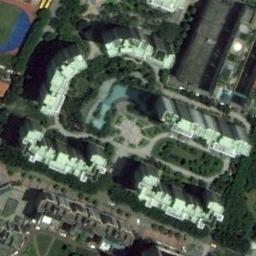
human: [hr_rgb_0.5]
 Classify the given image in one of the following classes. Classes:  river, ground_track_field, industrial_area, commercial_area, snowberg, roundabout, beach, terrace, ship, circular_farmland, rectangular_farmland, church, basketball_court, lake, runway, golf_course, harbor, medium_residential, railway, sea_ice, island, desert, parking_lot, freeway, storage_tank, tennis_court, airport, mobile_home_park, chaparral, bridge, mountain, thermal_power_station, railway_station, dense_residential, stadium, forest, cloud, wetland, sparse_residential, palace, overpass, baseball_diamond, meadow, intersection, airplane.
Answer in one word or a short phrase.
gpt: commercial_area